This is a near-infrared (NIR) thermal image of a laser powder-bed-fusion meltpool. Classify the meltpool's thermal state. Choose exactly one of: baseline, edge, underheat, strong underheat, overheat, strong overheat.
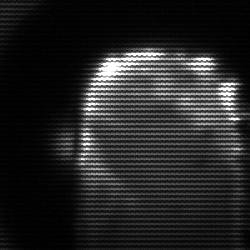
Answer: baseline